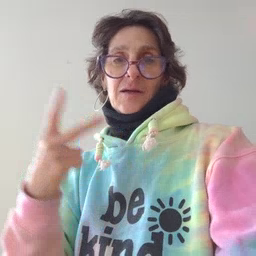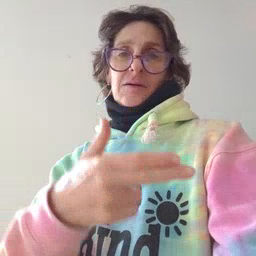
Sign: cut